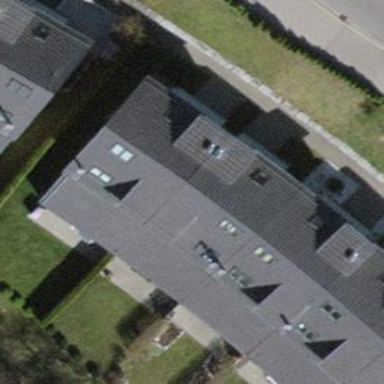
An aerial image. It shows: Terrace building.